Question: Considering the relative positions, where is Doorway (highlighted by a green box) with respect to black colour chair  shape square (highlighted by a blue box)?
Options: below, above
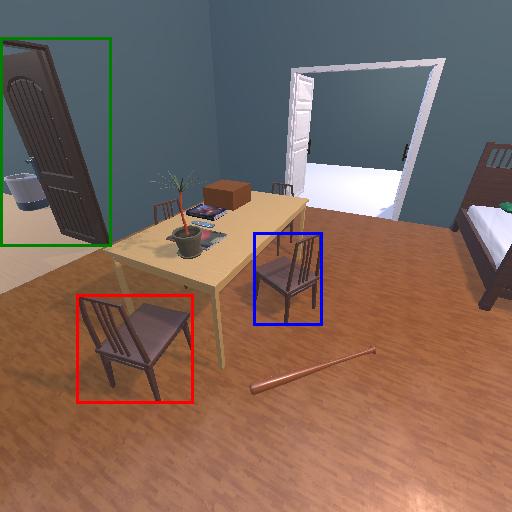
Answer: below